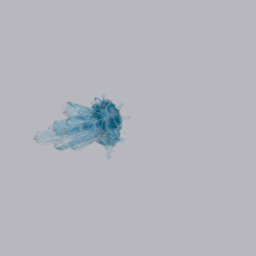
Label: decoration